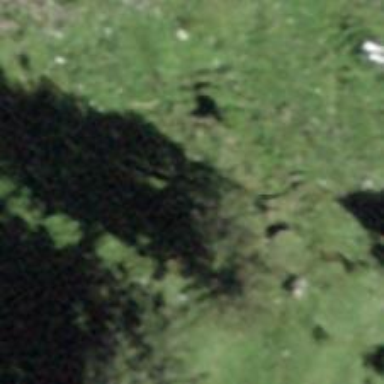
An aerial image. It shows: Single tag "natural: tree."